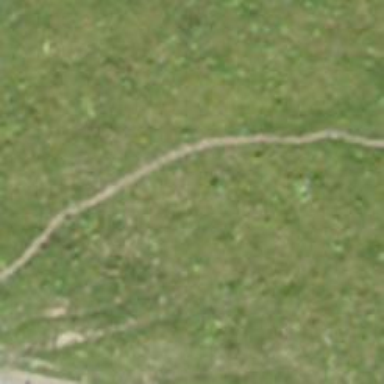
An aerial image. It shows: Path.